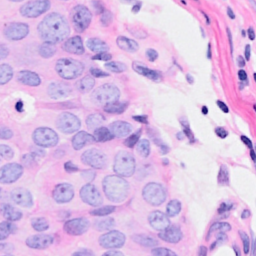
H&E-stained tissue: Breast